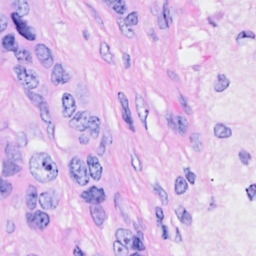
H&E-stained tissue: Breast